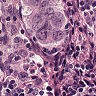
Metastatic tissue present: yes